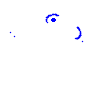
Particle: electron